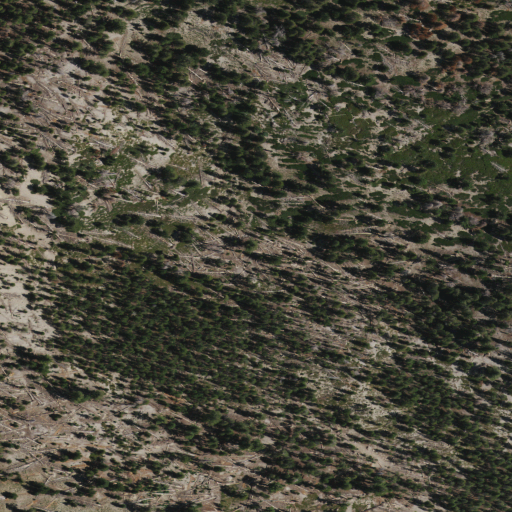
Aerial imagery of depression(s) in California named Bottomless Pit containing evergreen forest, shrub, and grassland